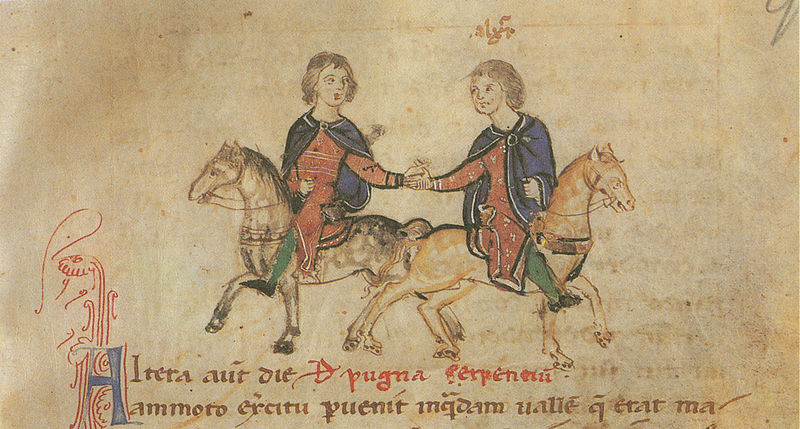
Titel: Alexanderroman
Institution: Leipzig, Stadtbibliothek
Schlagwörter: blau, hand, mann, umhang, aquarell, grün, braun, männer, zeichnung, rot, tier, ornament, hose, halten, kleidung, mensch, hände, gewand, haare, mantel, brosche, pferd, pferde, reiter, mähne, reiten, sattel, schweif, zaumzeug, zügel, farbig, schrift, papier, zwei, soldaten, detail, verzierung, strümpfe, tusche, buch, gemalt, abschied, geschirr, seite, illustration, text, soldat, strafe, herrscher, reichen, trense, buchseite, mittelalter, freundschaft, neugier, gruß, handschrift, latein, lateinisch, traben, buchmalerei, zwilling, majuskel, versalie, manuskript, handschlag, gewadn, altera, pugna